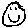
Label: smiley face